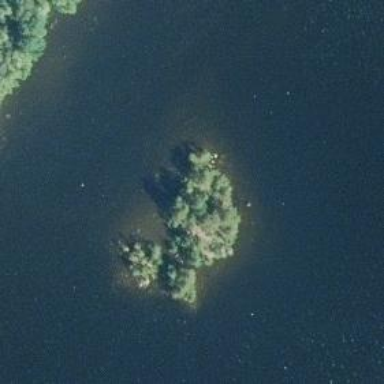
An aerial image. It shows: Islet covered with woodland.